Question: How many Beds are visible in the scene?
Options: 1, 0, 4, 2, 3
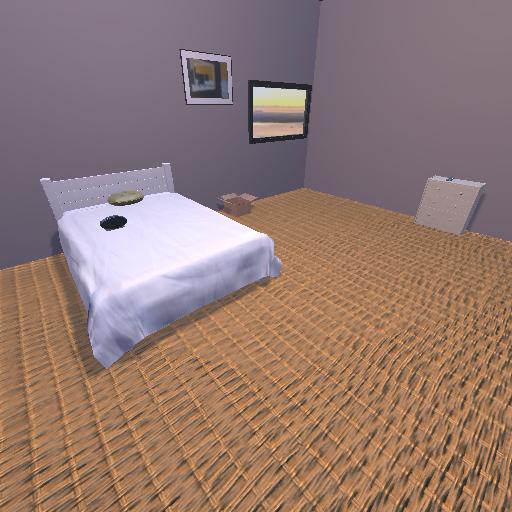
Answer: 1